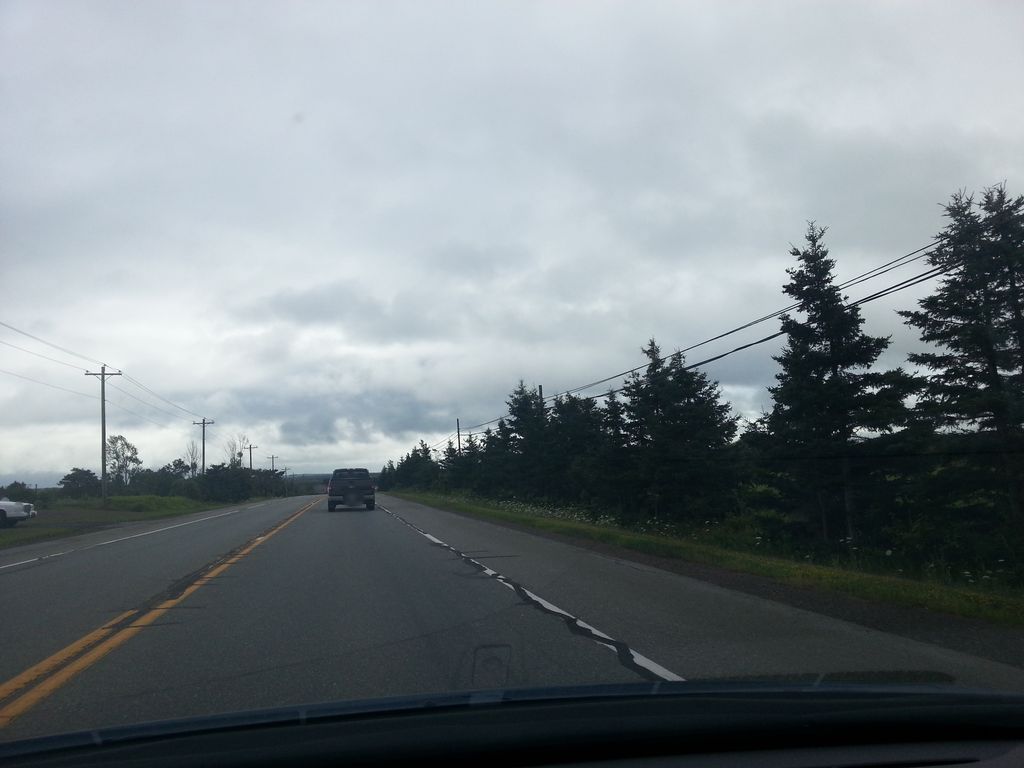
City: charlottetown